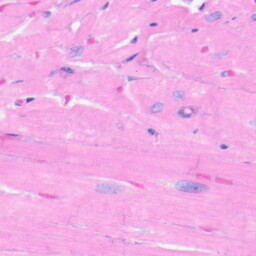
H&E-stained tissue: Heart